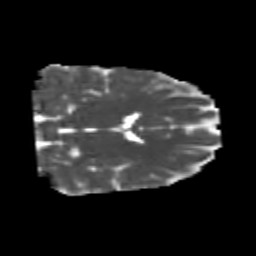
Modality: MD
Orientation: coronal
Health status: healthy
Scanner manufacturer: philips
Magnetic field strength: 3 T
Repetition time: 6.964 s
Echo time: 0.092 s